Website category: auto
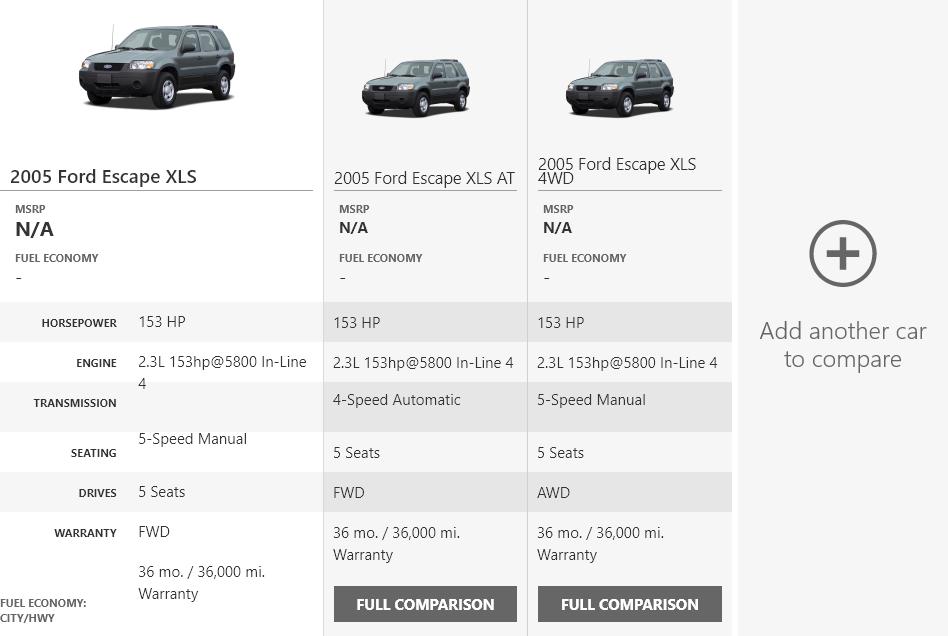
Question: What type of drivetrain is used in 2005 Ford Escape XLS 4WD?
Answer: AWD

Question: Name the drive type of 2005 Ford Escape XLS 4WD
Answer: AWD

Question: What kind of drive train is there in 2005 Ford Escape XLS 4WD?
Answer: AWD

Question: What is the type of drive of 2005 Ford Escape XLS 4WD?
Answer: AWD

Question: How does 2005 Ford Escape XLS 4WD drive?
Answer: AWD

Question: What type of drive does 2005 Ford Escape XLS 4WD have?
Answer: AWD

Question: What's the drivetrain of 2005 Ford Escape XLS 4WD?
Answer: AWD

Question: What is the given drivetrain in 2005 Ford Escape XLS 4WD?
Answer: AWD

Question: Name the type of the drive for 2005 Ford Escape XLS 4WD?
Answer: AWD

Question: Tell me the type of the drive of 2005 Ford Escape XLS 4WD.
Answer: AWD

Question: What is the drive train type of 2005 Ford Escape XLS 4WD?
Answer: AWD

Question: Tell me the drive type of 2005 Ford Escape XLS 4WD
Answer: AWD

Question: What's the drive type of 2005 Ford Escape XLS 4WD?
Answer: AWD

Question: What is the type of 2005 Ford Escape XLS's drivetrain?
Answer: FWD

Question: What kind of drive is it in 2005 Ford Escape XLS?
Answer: FWD

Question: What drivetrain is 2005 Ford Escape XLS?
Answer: FWD

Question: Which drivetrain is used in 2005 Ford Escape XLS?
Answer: FWD

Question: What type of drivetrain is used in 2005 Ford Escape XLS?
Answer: FWD

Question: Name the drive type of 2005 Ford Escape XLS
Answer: FWD

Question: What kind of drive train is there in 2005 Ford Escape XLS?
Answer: FWD

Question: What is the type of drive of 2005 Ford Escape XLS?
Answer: FWD

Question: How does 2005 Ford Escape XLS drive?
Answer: FWD

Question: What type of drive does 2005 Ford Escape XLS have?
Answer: FWD

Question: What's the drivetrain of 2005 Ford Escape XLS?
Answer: FWD

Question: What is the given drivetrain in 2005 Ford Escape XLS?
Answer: FWD

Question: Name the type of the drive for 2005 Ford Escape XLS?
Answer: FWD

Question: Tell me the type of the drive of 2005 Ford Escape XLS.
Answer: FWD

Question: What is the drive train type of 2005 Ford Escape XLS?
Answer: FWD

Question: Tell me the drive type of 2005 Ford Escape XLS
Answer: FWD

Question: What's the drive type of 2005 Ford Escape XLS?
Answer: FWD

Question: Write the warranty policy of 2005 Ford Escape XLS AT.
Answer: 36 mo. / 36,000 mi. Warranty

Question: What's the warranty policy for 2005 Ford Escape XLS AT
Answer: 36 mo. / 36,000 mi. Warranty

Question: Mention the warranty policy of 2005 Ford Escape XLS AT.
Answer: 36 mo. / 36,000 mi. Warranty

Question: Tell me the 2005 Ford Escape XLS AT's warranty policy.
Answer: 36 mo. / 36,000 mi. Warranty